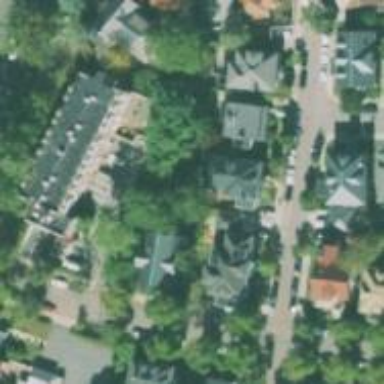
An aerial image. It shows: Sidewalk.